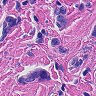
Metastatic tissue present: yes